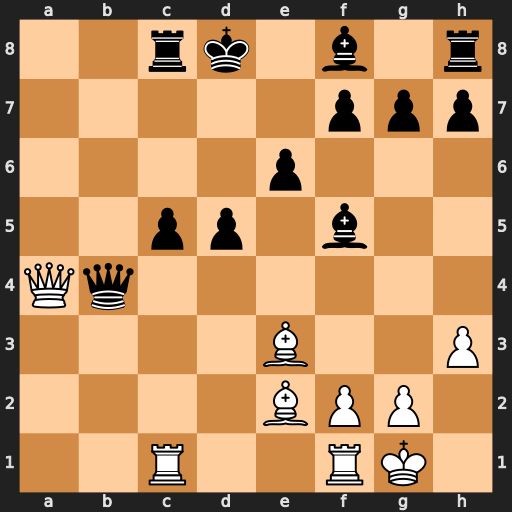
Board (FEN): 2rk1b1r/5ppp/4p3/2pp1b2/Qq6/4B2P/4BPP1/2R2RK1
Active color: w
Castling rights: -
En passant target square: -
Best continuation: Qxb4 cxb4 Bb6+ Ke7 Rxc8